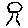
Label: tree